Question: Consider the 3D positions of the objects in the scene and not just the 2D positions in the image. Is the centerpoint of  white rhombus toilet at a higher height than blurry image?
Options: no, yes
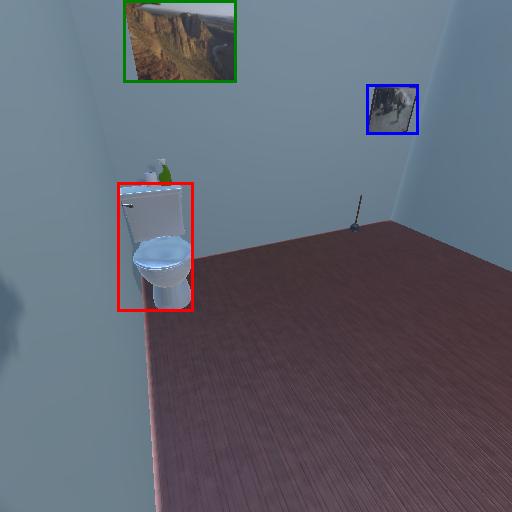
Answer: no